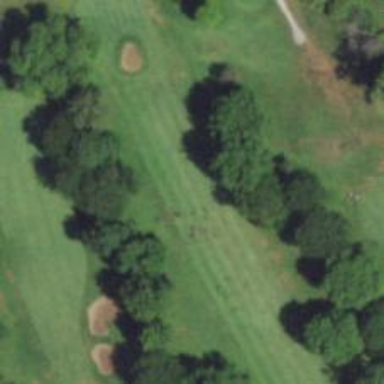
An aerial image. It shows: Golf hole.